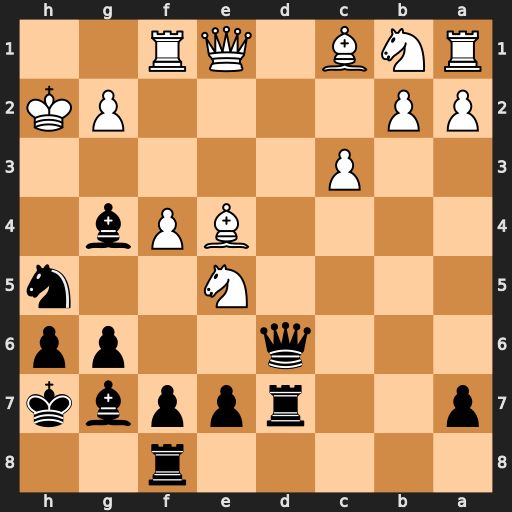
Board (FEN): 5r2/p2rppbk/3q2pp/4N2n/4BPb1/2P5/PP4PK/RNB1QR2
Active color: b
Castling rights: -
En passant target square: -
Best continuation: Bxe5 fxe5 Qxe5+ Kg1 Rd1